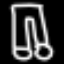
Label: pants